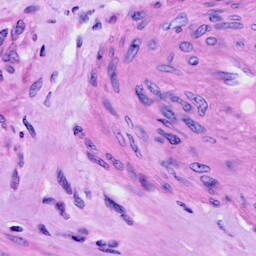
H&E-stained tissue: Cervix